Aerial crown-view tile of a tropical tree (Barro Colorado Island, Panama), acquired 20250124:
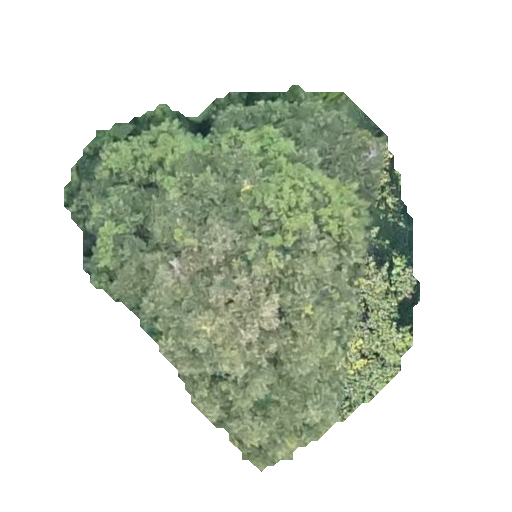
Species: Prioria copaifera
GBIF accepted scientific name: Prioria copaifera
Crown area: 137.291 m²